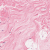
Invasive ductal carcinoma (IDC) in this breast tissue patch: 0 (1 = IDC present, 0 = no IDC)